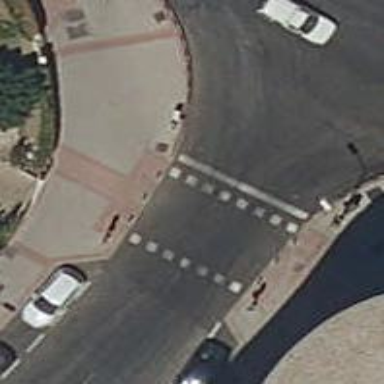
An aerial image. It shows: Road with traffic signals and zebra crossing with traffic signals.